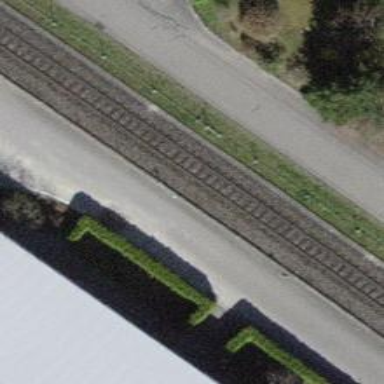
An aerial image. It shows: Narrow-gauge railway with single track. The railway is electrified with contact line.